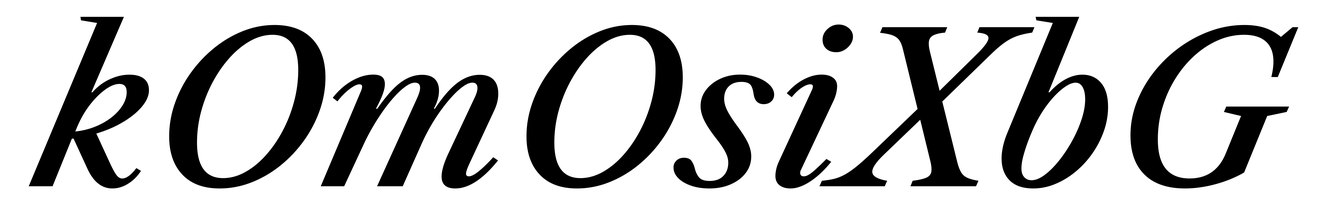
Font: LibreCaslonText-Italic_Medium_Italic